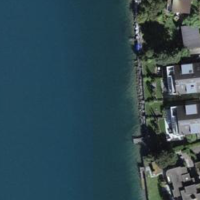
EUNIS habitat code: 14
Species observed at this site:
Lamium galeobdolon